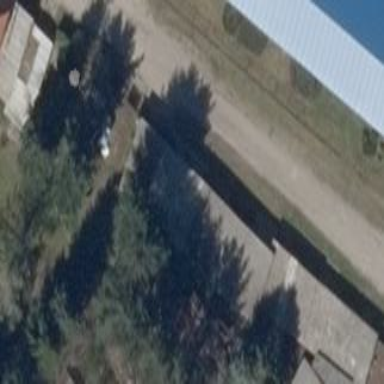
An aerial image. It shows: Group of garages.